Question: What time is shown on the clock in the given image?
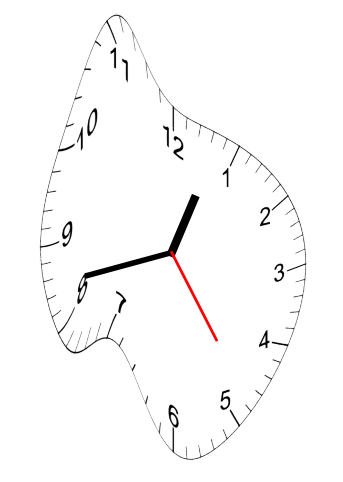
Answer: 12:42:24